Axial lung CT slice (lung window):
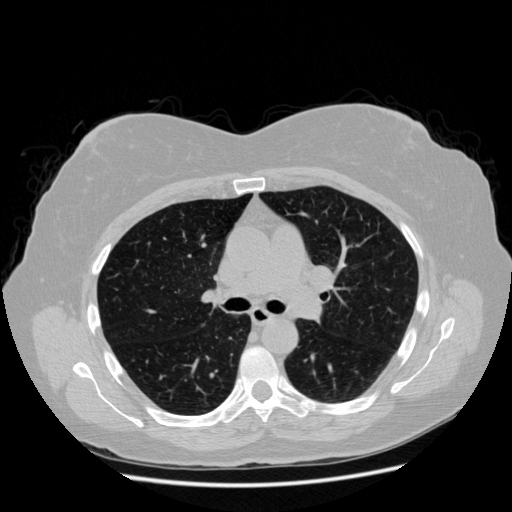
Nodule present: no